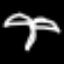
Label: palm tree